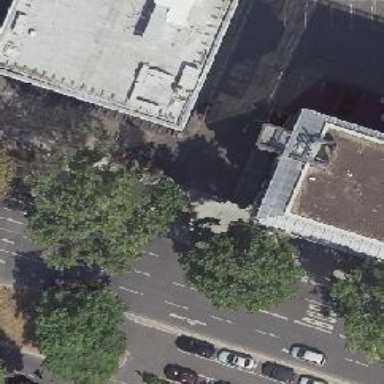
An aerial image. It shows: Asphalt cycleway lane.